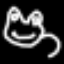
Label: frog